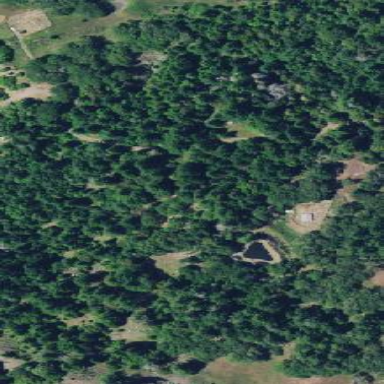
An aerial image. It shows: Forest area.